Interaction volume radius: 5 \u00c5
Interaction volume height: 25 \u00c5
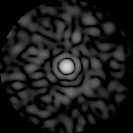
Disorder parameter: 0.8062